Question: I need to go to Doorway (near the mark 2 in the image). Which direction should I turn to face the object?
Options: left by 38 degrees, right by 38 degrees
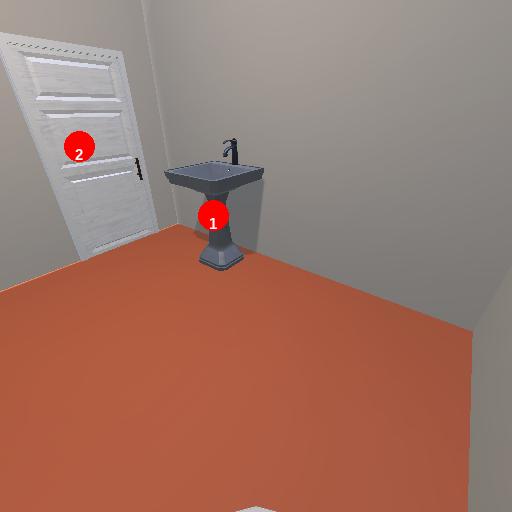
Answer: left by 38 degrees